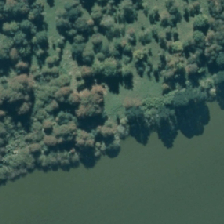
Land cover: deciduous_hardwood